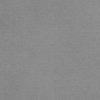
Label: dusty